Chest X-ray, AP view. Patient: 18 years old, sex M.
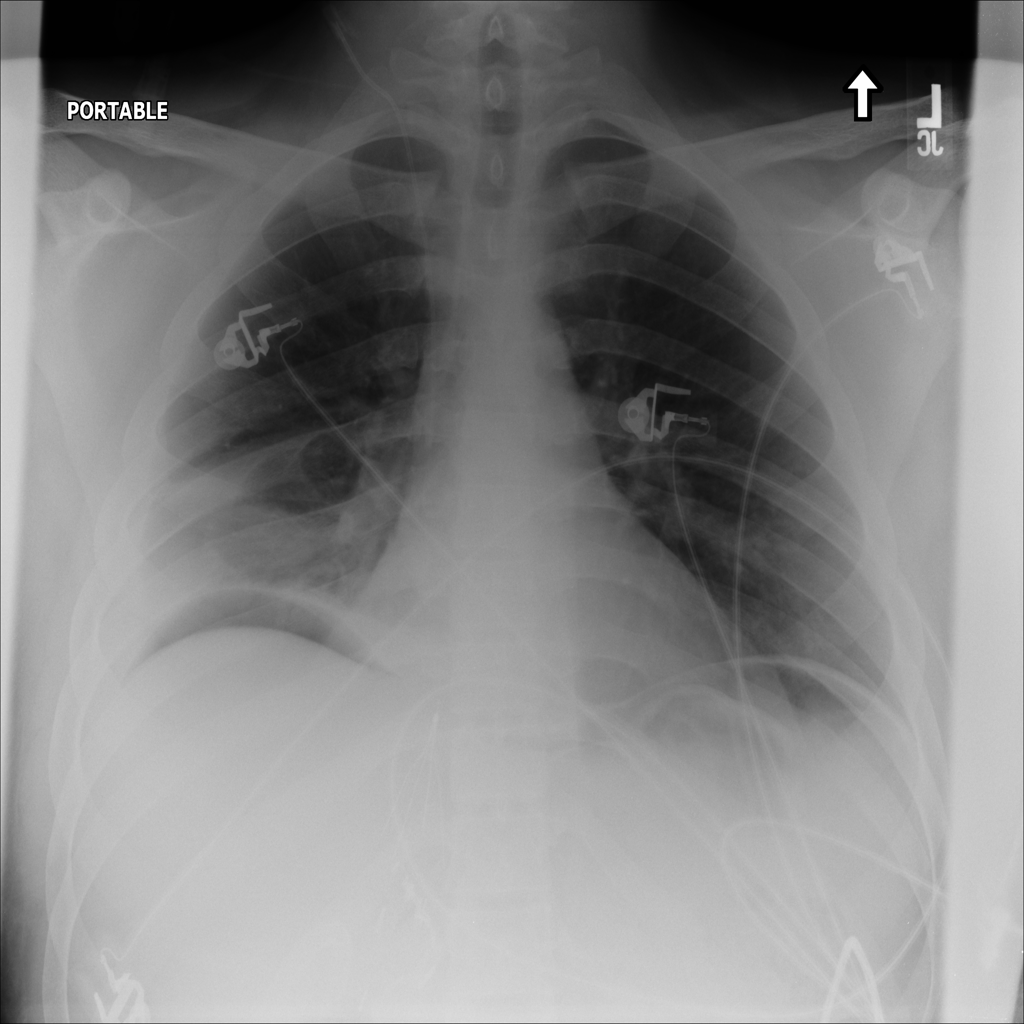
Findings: Atelectasis, Effusion